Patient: sex M, age 45
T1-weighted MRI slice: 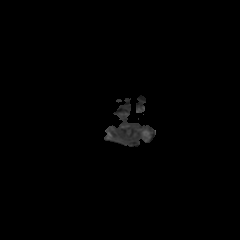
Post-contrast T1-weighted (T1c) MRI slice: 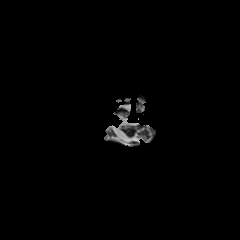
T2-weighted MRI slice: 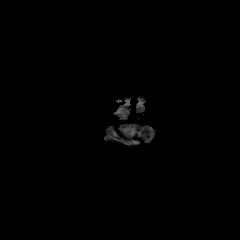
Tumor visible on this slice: no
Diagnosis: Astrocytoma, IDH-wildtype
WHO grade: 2